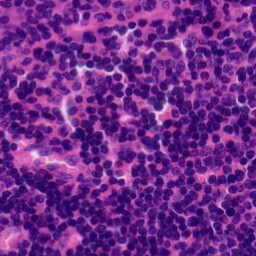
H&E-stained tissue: Tonsil